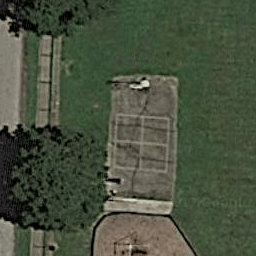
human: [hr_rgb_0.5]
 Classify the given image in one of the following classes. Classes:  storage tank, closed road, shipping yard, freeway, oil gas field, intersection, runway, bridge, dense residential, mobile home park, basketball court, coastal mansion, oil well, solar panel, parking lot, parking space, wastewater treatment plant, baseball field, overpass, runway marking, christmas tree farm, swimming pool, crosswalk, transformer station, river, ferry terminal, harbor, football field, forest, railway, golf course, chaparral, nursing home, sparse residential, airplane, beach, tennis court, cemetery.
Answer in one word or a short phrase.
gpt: basketball court